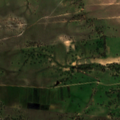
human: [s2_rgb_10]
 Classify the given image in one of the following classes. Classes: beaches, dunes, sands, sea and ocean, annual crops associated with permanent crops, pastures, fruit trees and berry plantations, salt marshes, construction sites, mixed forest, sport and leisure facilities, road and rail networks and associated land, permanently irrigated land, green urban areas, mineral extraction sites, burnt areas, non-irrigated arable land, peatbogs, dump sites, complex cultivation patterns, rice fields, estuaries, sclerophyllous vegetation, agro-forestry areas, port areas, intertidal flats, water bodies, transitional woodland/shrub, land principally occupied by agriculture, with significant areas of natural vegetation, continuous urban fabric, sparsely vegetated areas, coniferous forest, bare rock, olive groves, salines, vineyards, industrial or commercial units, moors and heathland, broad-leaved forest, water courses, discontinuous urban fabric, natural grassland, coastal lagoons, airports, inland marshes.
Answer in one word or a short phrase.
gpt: non-irrigated arable land, pastures, agro-forestry areas